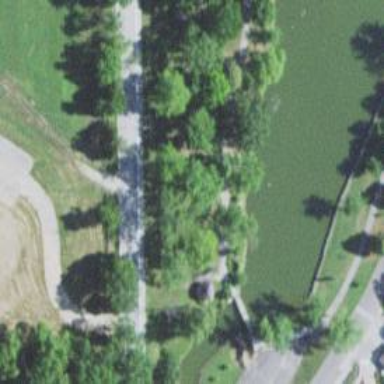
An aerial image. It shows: Memorial site with historic significance.